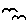
Label: bird